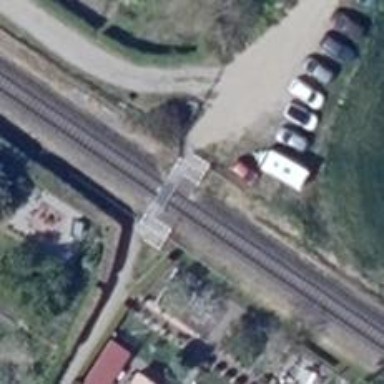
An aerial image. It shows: Railway crossing with chicane.